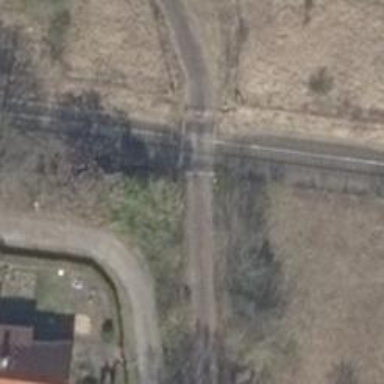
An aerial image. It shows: Full barrier level crossing on railway.